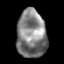
Tissue: prostate
Cell type: T cells
Senescence score: 0.262
Nuclear area (px): 1390
Mean DAPI intensity: 128.564